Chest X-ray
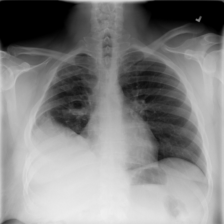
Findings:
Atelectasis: negative
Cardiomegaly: negative
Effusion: negative
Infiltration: negative
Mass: negative
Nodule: negative
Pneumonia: negative
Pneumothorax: negative
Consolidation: negative
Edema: negative
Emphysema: negative
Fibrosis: negative
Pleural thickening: negative
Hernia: negative